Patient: sex M, age 43
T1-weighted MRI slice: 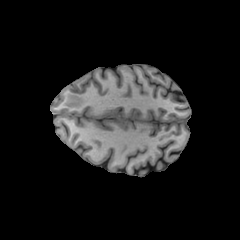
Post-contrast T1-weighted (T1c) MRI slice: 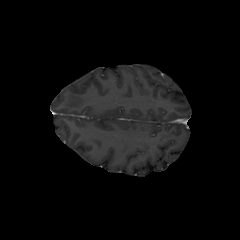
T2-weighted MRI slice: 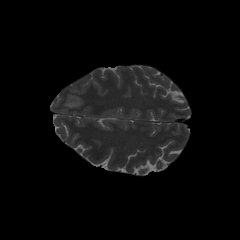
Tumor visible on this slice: yes
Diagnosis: Glioblastoma, IDH-wildtype
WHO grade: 4